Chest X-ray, PA view. Patient: 65 years old, sex F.
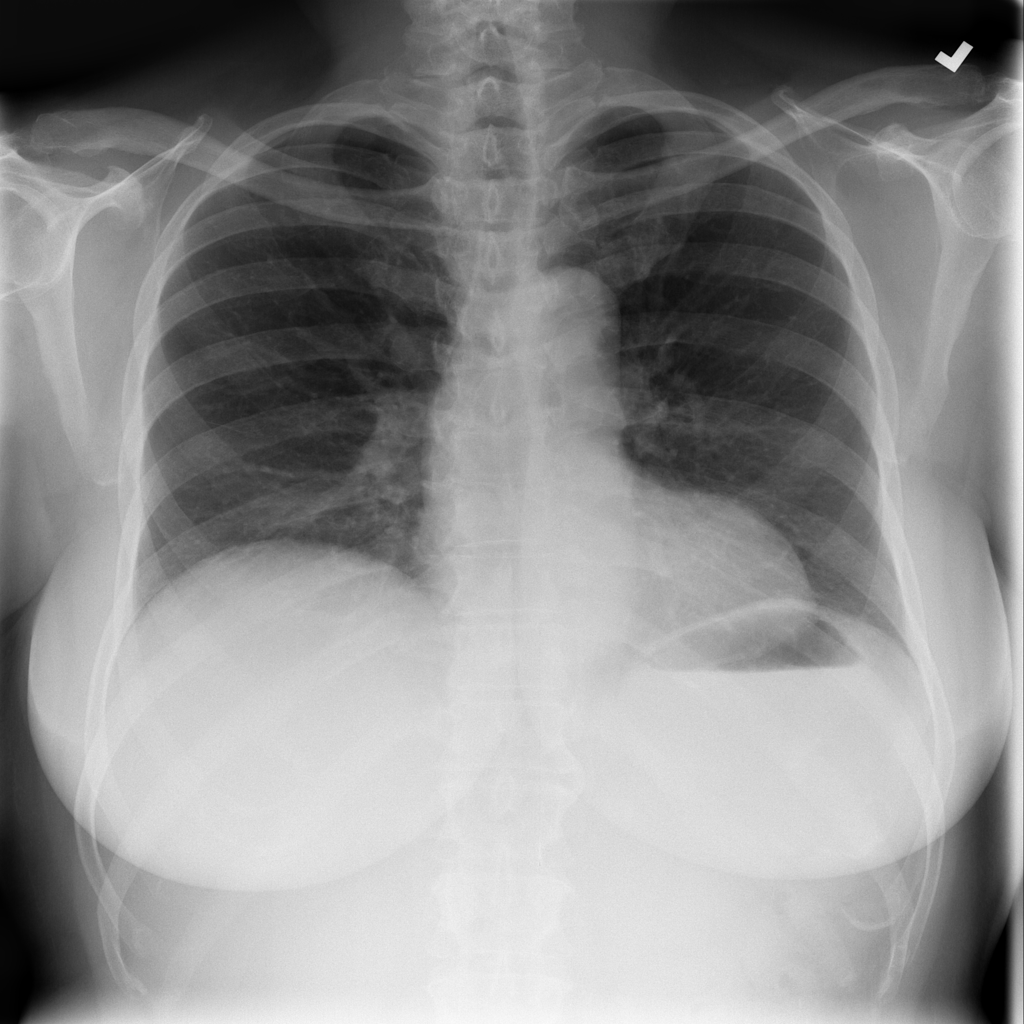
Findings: Atelectasis